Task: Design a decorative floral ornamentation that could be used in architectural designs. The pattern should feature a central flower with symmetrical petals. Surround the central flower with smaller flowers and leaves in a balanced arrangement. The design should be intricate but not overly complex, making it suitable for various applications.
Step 1101:
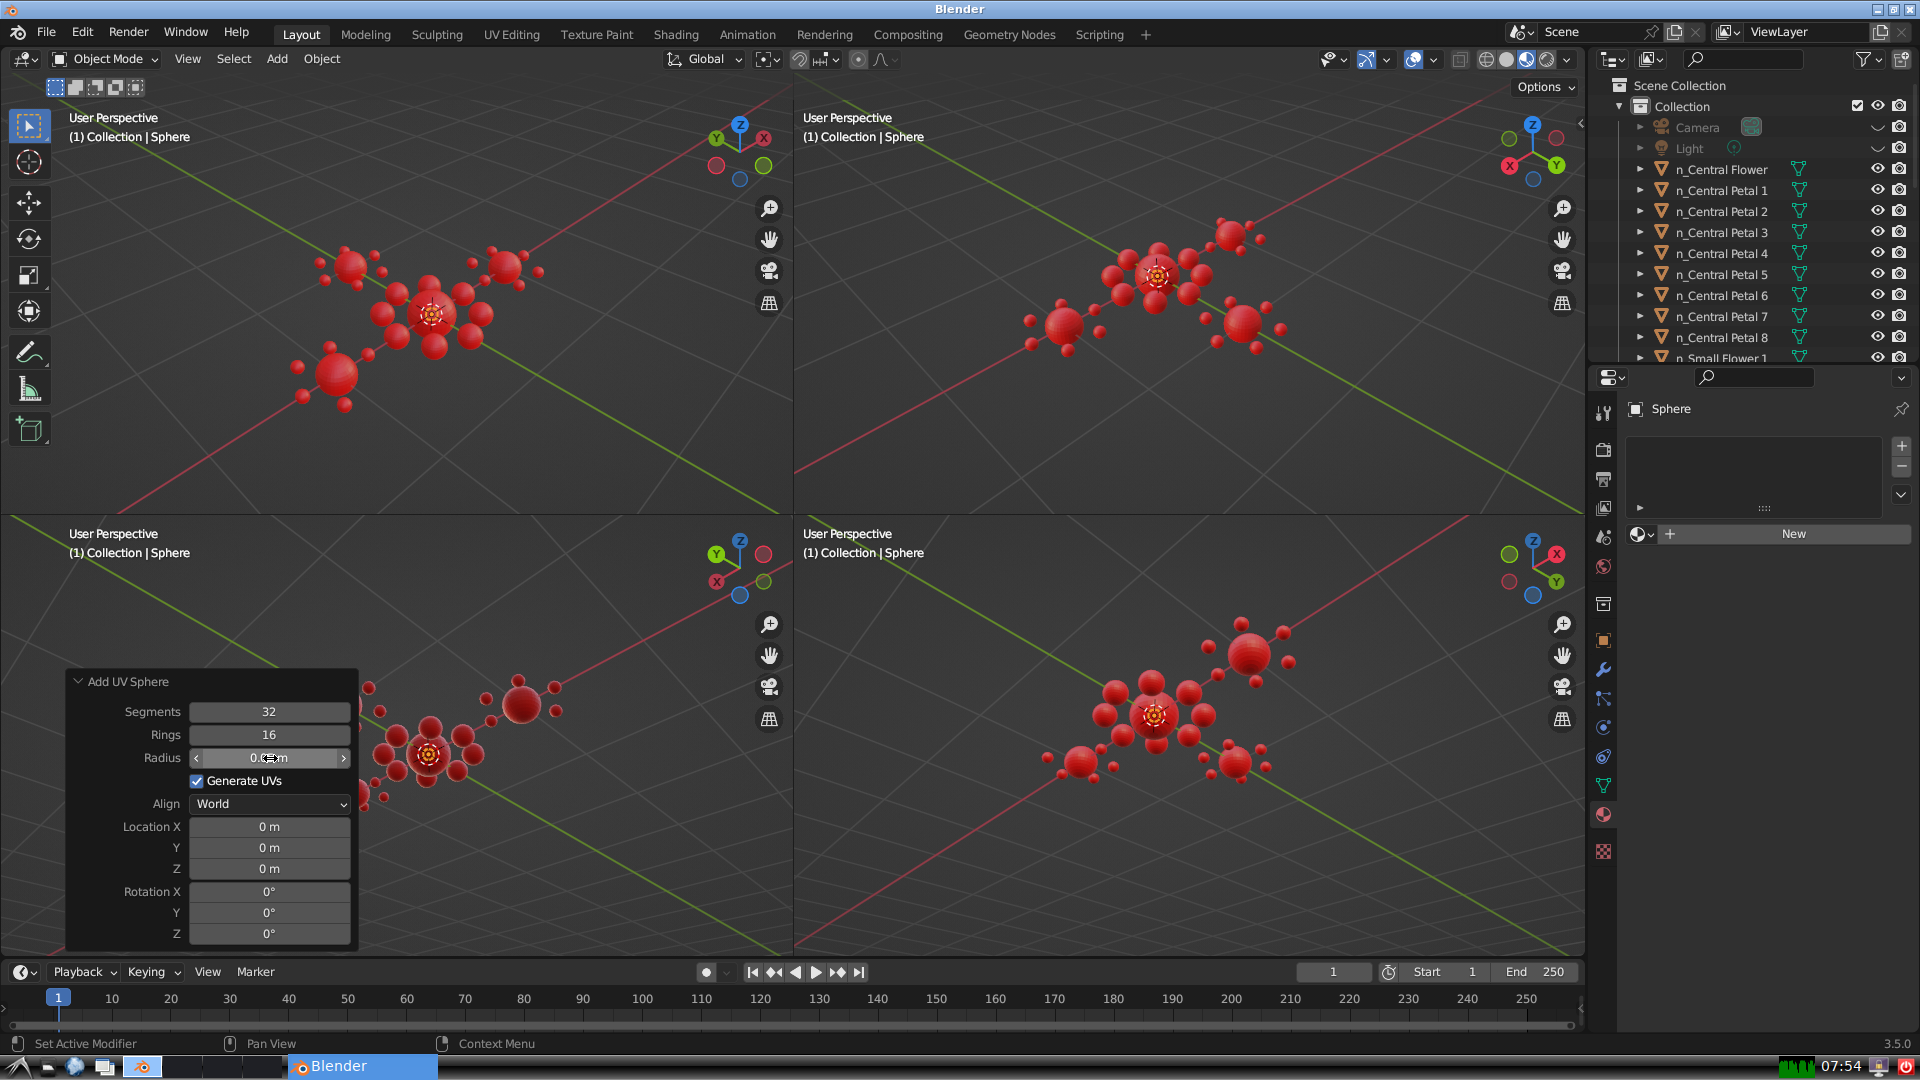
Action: click: no